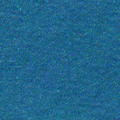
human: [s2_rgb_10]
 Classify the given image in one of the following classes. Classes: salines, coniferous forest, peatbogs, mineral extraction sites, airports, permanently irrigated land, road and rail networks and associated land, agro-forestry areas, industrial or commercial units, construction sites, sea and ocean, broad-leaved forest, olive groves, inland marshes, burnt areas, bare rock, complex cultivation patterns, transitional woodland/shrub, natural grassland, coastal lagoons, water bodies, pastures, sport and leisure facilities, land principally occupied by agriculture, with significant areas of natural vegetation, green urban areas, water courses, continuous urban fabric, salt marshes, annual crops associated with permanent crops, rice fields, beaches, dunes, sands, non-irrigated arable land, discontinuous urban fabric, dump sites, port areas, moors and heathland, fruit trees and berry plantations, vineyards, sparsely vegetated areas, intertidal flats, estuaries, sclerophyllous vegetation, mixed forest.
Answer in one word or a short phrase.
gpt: sea and ocean